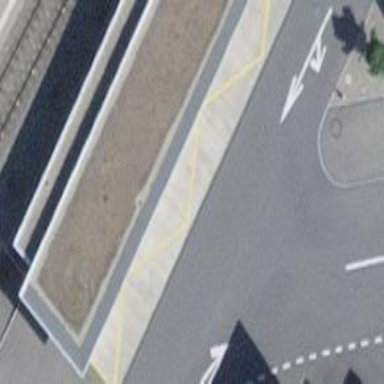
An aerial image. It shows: Bus stop with designated public transport stop position.